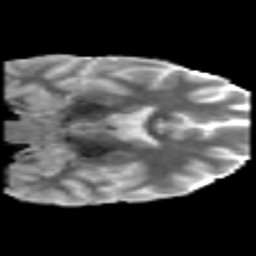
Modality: MD
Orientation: coronal
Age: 22
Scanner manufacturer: philips
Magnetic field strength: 3 T
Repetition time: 8.6 s
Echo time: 0.127 s